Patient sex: M
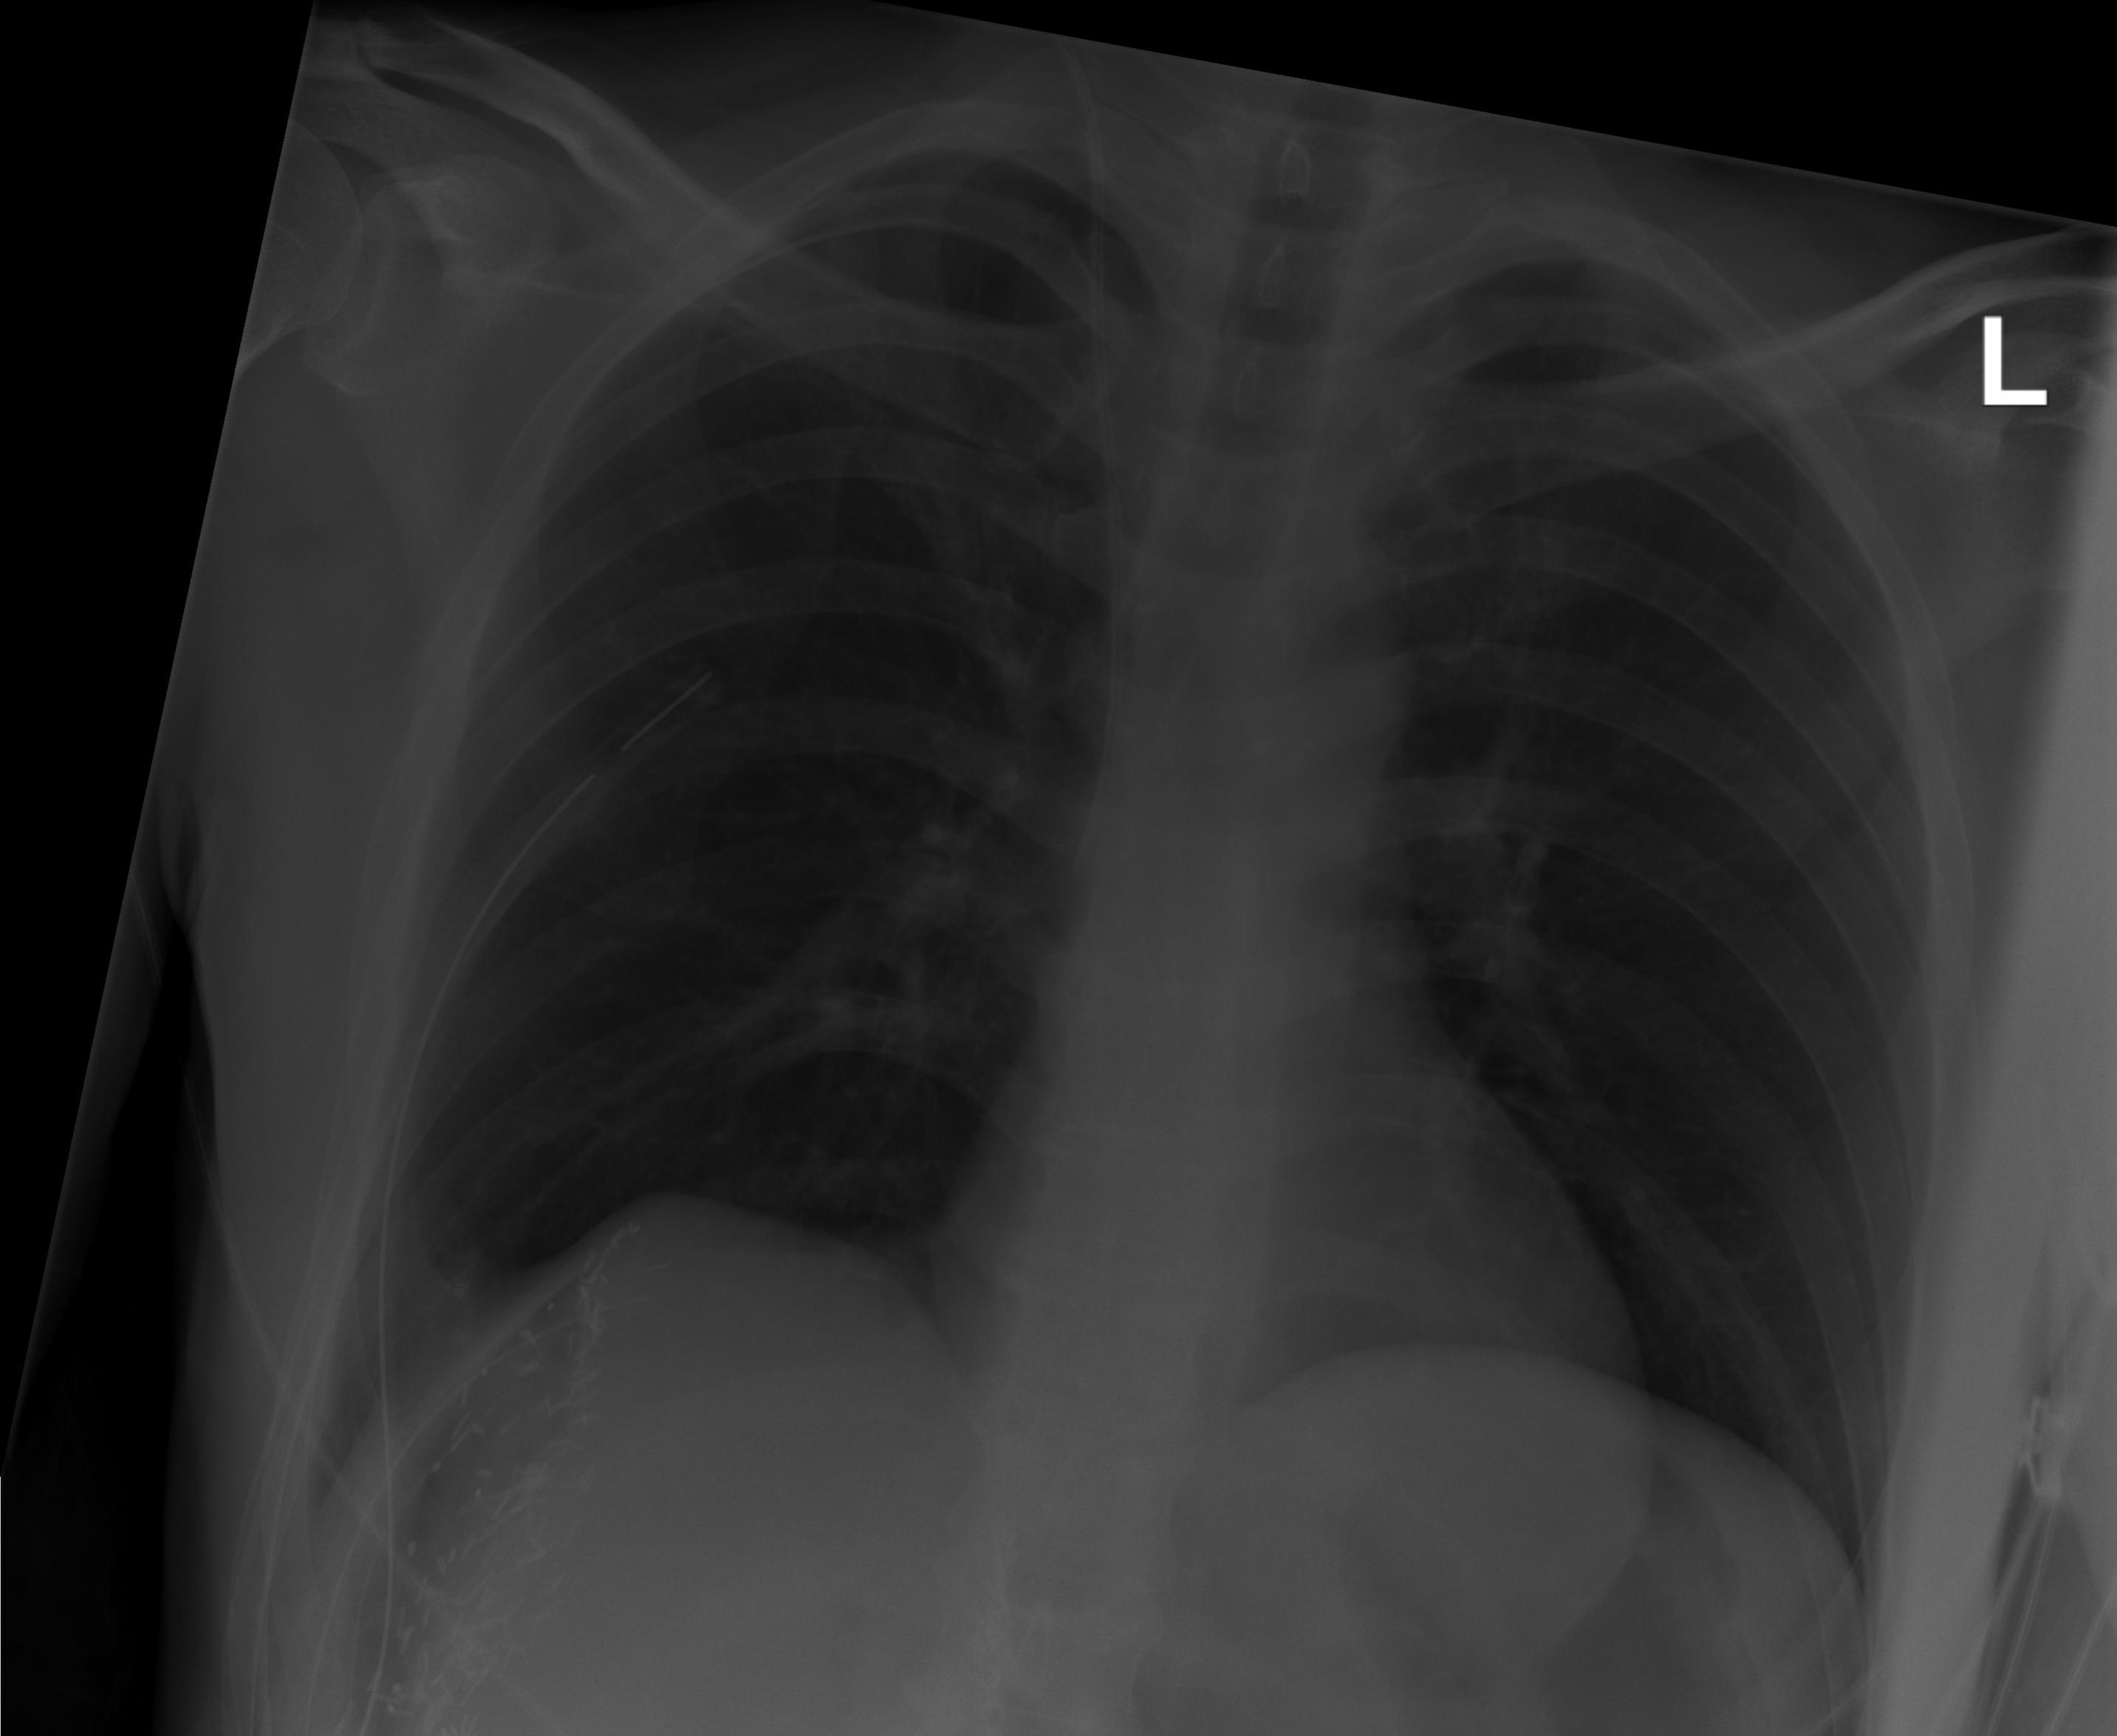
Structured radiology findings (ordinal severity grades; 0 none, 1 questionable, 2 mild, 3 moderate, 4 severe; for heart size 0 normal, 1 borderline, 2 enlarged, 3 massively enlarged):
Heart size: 0
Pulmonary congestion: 0
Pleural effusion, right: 0
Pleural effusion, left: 0
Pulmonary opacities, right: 0
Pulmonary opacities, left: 0
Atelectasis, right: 1
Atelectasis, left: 0